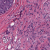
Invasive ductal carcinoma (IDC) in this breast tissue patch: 1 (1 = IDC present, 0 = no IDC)